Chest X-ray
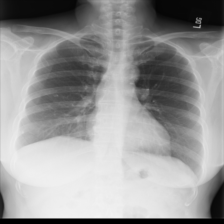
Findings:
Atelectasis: negative
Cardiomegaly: negative
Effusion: negative
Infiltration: negative
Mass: negative
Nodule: negative
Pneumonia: negative
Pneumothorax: negative
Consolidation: negative
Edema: negative
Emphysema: negative
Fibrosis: negative
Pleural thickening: negative
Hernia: negative